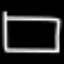
Label: square